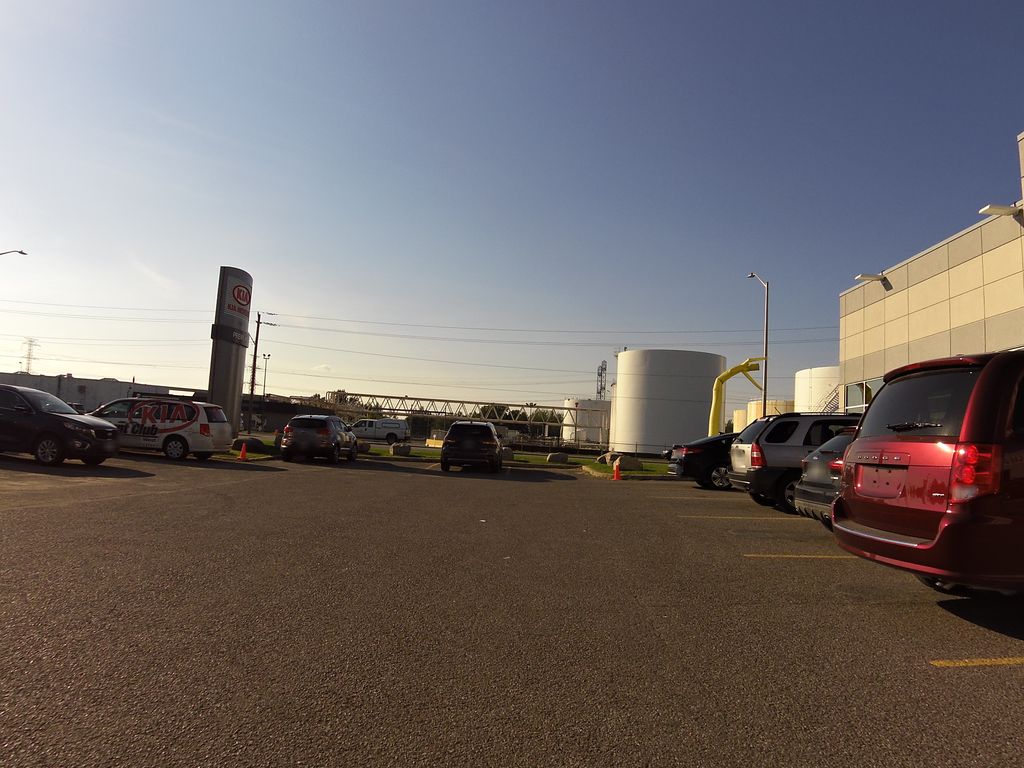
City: ottawa-gatineau